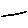
Label: line